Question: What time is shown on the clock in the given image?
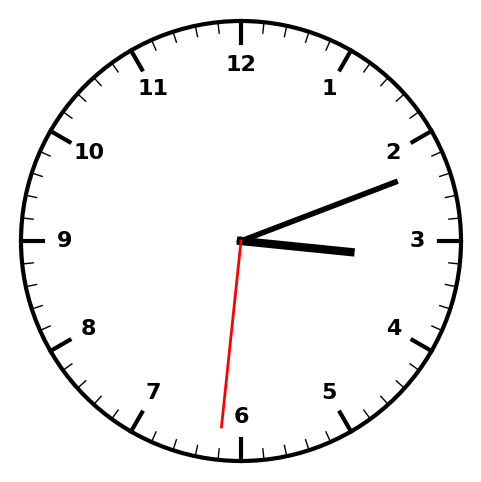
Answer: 03:11:31